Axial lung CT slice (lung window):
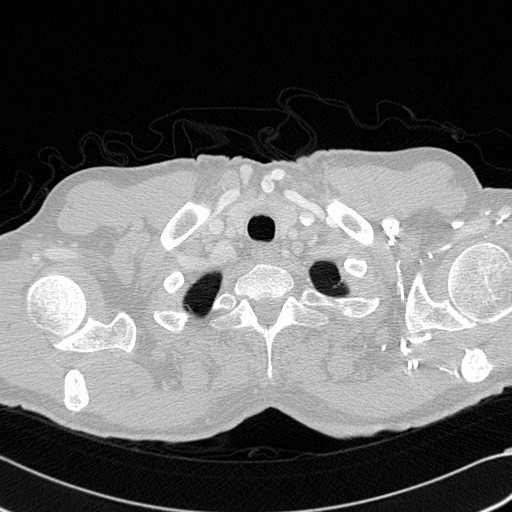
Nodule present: no